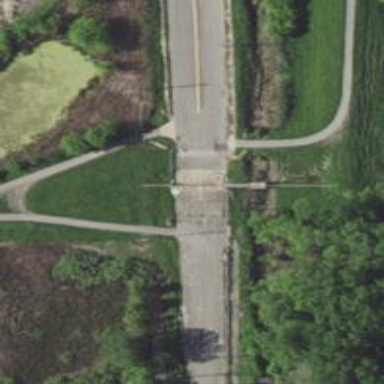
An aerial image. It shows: Unmarked crossing on cycleway.